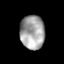
Tissue: prostate
Cell type: T cells
Senescence score: 0.3068
Nuclear area (px): 816
Mean DAPI intensity: 162.873